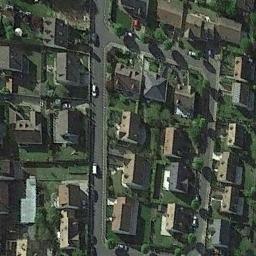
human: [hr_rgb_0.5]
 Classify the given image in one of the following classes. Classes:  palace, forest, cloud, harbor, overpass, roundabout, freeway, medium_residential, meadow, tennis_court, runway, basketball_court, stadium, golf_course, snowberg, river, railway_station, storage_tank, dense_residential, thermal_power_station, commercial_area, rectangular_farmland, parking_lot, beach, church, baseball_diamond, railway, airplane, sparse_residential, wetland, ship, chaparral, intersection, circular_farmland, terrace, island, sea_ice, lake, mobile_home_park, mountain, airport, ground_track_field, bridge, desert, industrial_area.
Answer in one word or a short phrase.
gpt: dense_residential